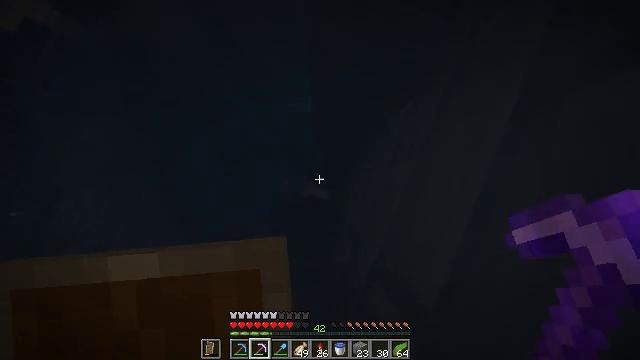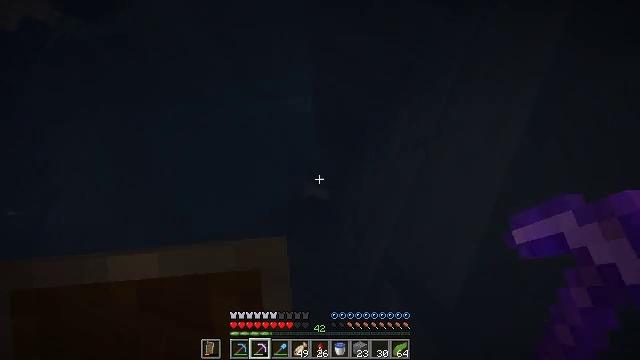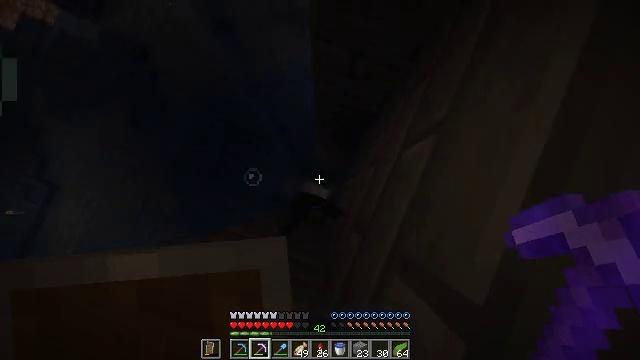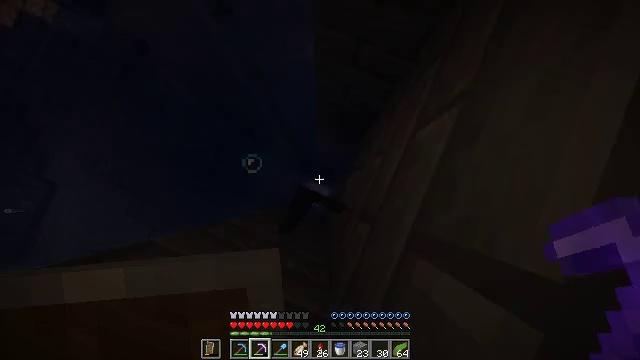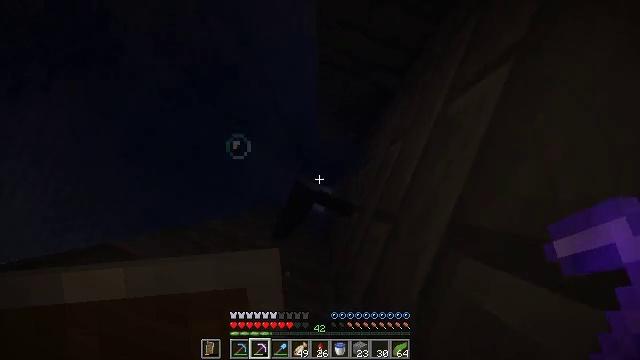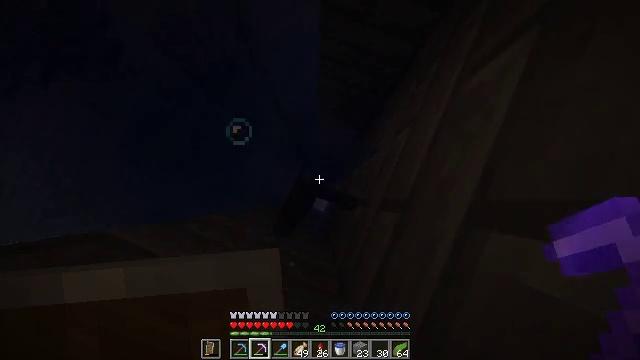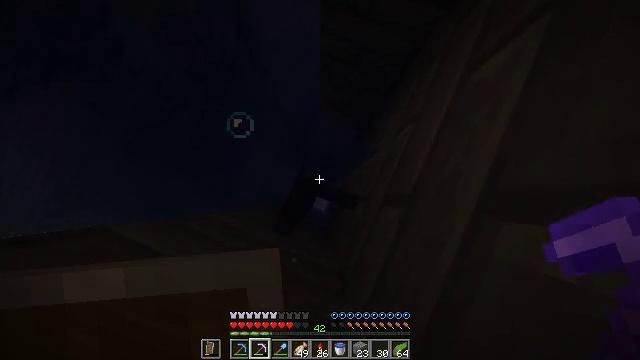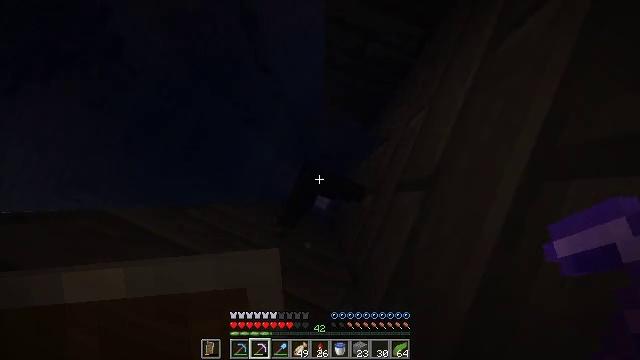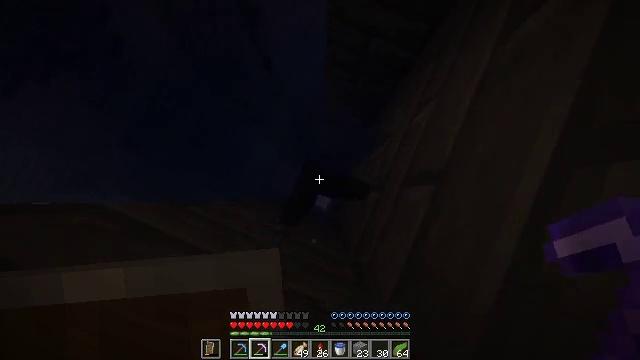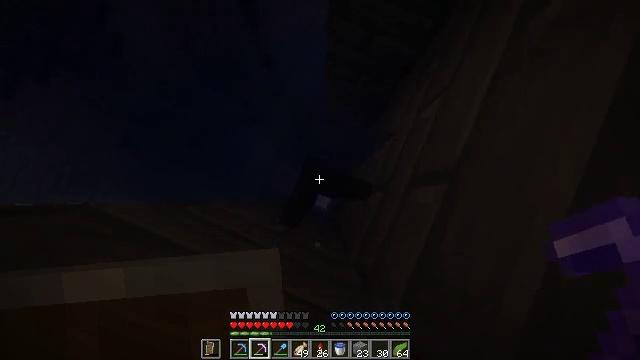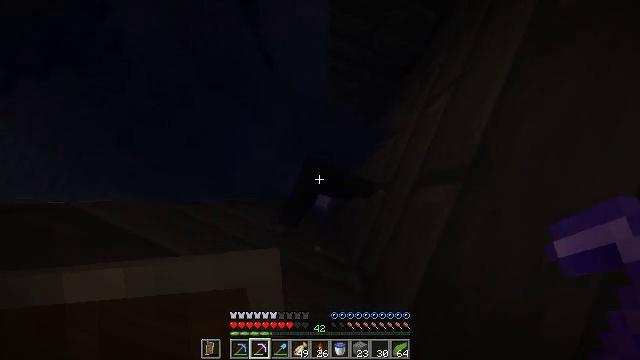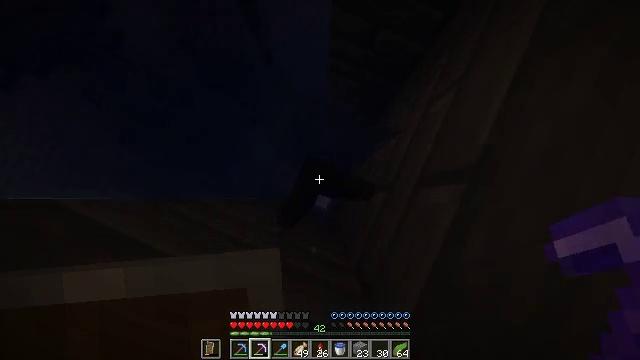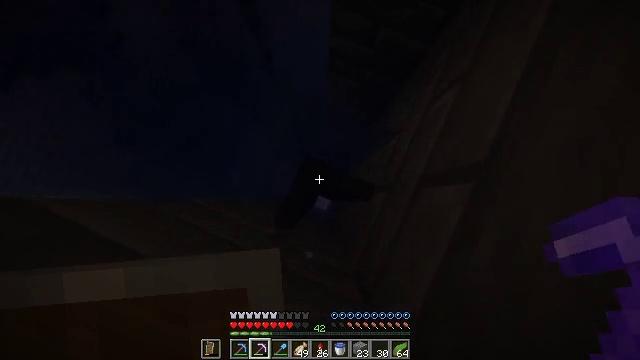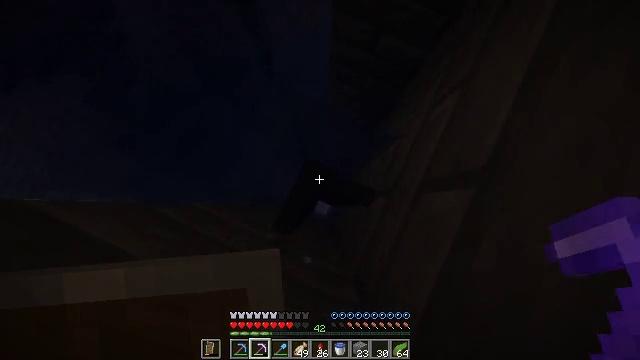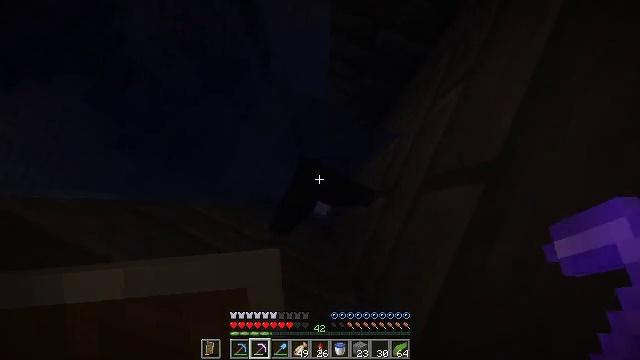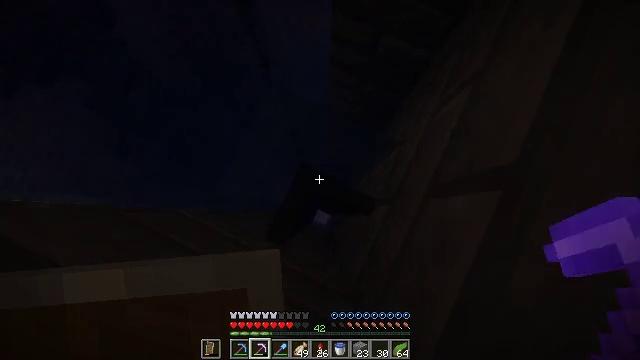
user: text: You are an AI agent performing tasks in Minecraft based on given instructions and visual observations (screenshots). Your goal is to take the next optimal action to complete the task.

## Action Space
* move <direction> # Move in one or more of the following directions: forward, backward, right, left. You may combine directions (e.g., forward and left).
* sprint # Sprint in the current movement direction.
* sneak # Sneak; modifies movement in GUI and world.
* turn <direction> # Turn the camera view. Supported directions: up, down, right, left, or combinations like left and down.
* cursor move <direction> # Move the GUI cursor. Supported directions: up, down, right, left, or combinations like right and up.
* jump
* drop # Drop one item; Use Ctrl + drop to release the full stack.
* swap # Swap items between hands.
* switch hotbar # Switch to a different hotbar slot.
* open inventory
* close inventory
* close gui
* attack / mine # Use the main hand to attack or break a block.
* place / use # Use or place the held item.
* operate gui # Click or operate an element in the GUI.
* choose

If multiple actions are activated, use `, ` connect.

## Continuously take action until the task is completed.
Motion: motion action
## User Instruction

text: Gather the black stained glass pane.
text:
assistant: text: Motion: move back
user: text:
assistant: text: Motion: move back
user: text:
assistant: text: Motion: move back
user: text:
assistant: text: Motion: move back
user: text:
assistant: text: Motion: move back
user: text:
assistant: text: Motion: move back and move left
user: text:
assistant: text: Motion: move back and move left
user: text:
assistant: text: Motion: move back
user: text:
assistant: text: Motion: move back
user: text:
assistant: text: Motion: move back
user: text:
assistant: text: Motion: move back
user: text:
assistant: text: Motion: move back
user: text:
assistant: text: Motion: move back
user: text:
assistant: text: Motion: move back
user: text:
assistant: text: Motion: move back, turn up
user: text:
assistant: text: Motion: move back, turn up
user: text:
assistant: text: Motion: move back
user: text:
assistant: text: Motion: move back
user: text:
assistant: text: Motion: move back, turn left
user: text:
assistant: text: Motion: move back, turn left and up
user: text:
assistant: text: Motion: move back, turn left
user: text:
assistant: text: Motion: move back, turn left
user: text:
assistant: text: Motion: move back, turn left
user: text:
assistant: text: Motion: move back, attack / mine
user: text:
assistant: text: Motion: move back, attack / mine
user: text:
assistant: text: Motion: move back, attack / mine
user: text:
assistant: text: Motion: move back, attack / mine
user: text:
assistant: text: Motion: move back, turn left, attack / mine
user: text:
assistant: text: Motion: move back, attack / mine
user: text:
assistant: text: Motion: move back, attack / mine